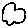
Label: cloud